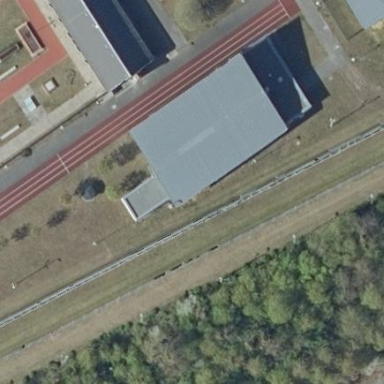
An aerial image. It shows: Pitch designated for athletics on leisure land. It includes facilities for sprinting.